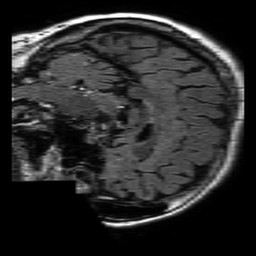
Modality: FLAIR
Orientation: sagittal
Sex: female
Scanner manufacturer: philips
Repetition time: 11 s
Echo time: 0.125 s